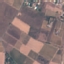
Land use / land cover: PermanentCrop